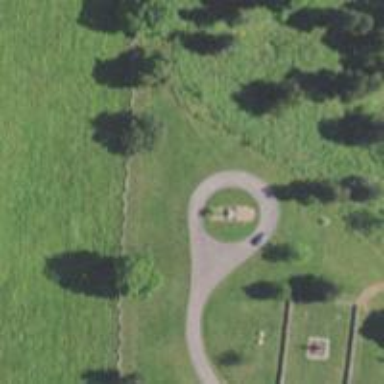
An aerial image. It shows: Historical site featuring war memorial.